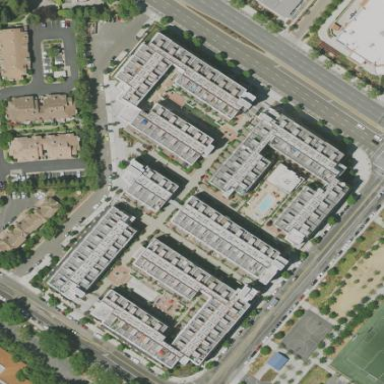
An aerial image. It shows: Residential area with apartments.